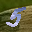
Label: 5